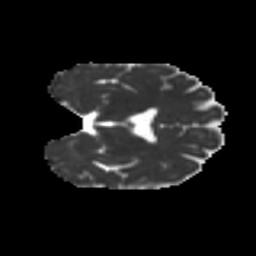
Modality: MD
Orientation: coronal
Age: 55
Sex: female
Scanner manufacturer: ge
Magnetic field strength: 3 T
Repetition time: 7.8 s
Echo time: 0.0606 s